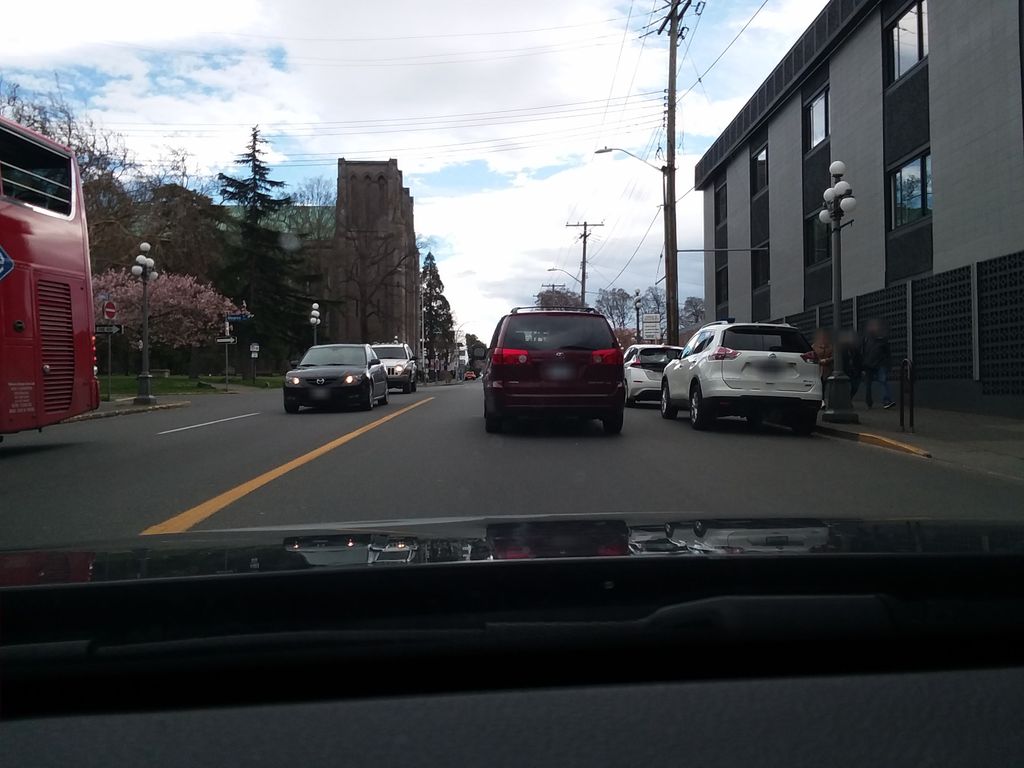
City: victoria